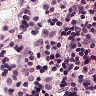
Metastatic tissue present: no